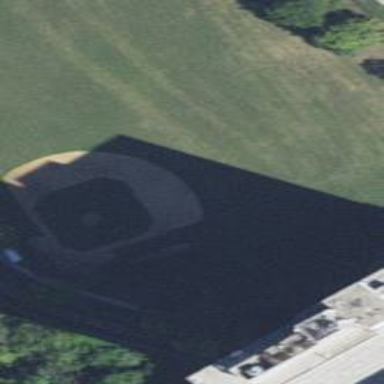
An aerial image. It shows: Baseball pitch for leisure land activities.